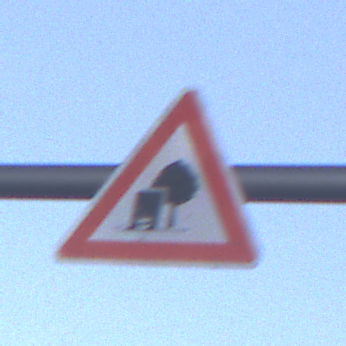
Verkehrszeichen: UnzureichendesLichtraumprofil
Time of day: Midday
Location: Roofed (Underpass)
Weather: Clear
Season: NotSpecified
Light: Natural